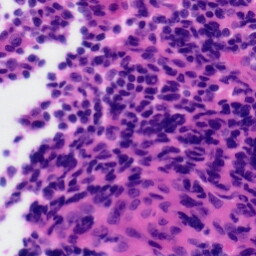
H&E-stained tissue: Tonsil